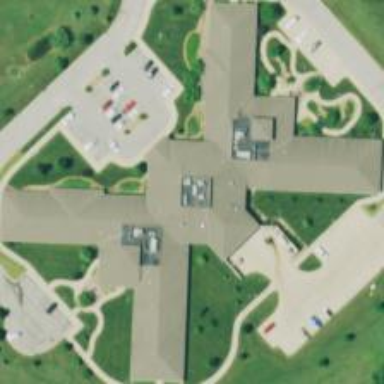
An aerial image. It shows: Nursing home building.